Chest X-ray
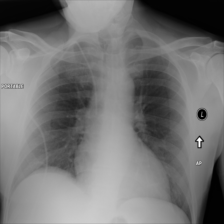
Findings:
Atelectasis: negative
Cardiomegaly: negative
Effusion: negative
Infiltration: negative
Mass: negative
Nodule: negative
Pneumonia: negative
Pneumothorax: negative
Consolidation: negative
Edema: negative
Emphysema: negative
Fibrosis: negative
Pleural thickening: negative
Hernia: negative